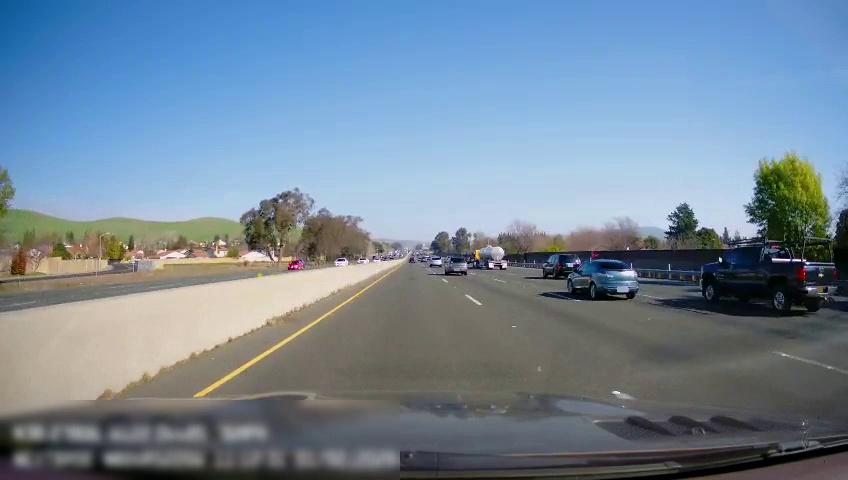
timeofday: Day
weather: Sunny
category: Drivable Space
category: Drivable Space
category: Vehicles | Car
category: Vehicles | Car
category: Vehicles | Car
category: Vehicles | Car
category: Vehicles | Car
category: Vehicles | SUV
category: Vehicles | Truck
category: Vehicles | SUV
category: Vehicles | Other LV
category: Vehicles | Car
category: Vehicles | Car
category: Drivable Space
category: Lanes | Alternate Lane
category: Lanes | Current Lane
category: Lanes | Current Lane
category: Lanes | Alternate Lane
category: Lanes | Opposite Lane